Question: I'm creating an iOS5 application using the storyboard features. The basic structure is:
LoginScreen ---(segue)--> MyScreen ---(press on logout)------(segue back to login screen)-->LoginScreen
it's pretty simple. The way I manage the first segue is:
'''
- (void) onResponse:(NSMutableDictionary *)response {
NSLog(@"Login successful,token received");
// if the Login was successful,store the token
NSUserDefaults* userPref = [NSUserDefaults standardUserDefaults];
[userPref setObject:[response objectForKey:@"Token"] forKey:@"AuthToken"];
[userPref synchronize];
//..and let the user getting in
[self performSegueWithIdentifier:@"showHomeScreen" sender:nil];
}
'''
Now,the strange thing is that the segue is correctly performed the first time,but,when I come back to the login screen after a logout the doesn't work anymore (no error messages,simply nothing happens). Not sure what's going on. Which might be the problem?
I attach a screenshot of the storyboard..you can see the loop in the top-right corner:

thanks a lot!
Claus
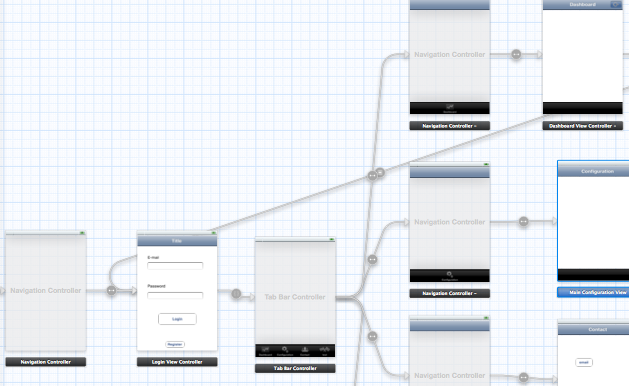
Answer: It looks like that LoginVC is connected to more than one Segue.
The best way to handle that Login process is to use a delegate for the Login ViewController. Then in the main VC, you check credentials or whatever and if needed call the performSegue for the LoginVC. When the Login is successful, you call the delegate method and the Main VC will dismiss the modal view. The LoginVC really shouldn't be part of the navigation or connected to any other Segues other than the one from the Main VC. I have a complete example if you need it, but this is easy to implement using delegate methods.
Here ya go:
LoginViewController.h:
'''
@protocol LoginViewControllerDelegate
-(void)finishedLoadingUserInfo;
@end
@interface LoginViewController : UIViewController <UITextFieldDelegate>{
id <LoginViewControllerDelegate> delegate;
}
'''
LoginViewController.m:
'''
@synthesize delegate;
- (void) onResponse:(NSMutableDictionary *)response {
NSLog(@"Login successful,token received");
// if the Login was successful,store the token
NSUserDefaults* userPref = [NSUserDefaults standardUserDefaults];
[userPref setObject:[response objectForKey:@"Token"] forKey:@"AuthToken"];
[userPref synchronize];
//..and let the user getting in
[delegate finishedLoadingUserInfo];
}
'''
In the Dashboard VC .m file:
'''
#pragma mark - LoginViewController Delegate Method
-(void)finishedLoadingUserInfo
{
// Dismiss the LoginViewController that we instantiated earlier
[self dismissModalViewControllerAnimated:YES];
// Do other stuff as needed
}
'''
So the gist is to check for credentials when the app loads and if needed, call (in the Dashboard VC):
'''
[self performSegueWithIdentifier:@"sLogin" sender:nil];
'''
Then in the prepareForSegue method (in the Dashboard VC):
'''
-(void)prepareForSegue:(UIStoryboardSegue *)segue sender:(id)sender {
if ([segue.identifier isEqualToString:@"sLogin"]) {
LoginViewController *livc = segue.destinationViewController;
livc.delegate = self; // For the delegate method
}
}
'''
Make sure to name the Segue sLogin or this won't work :)